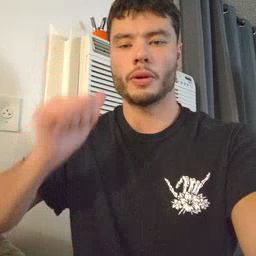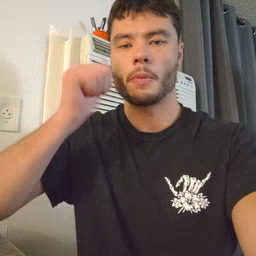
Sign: tomorrow